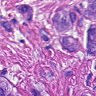
Metastatic tissue present: yes